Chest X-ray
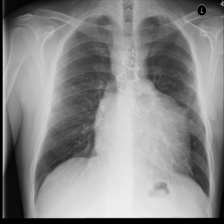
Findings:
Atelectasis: positive
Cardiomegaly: positive
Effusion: negative
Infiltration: negative
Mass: negative
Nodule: negative
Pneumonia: negative
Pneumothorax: negative
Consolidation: negative
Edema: negative
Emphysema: negative
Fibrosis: negative
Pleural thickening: negative
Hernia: negative